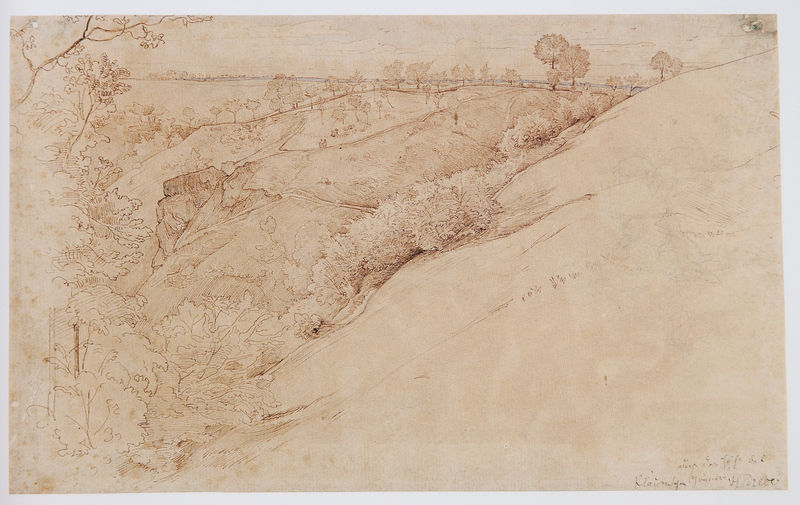
Titel: Im Plauenschen Grund
Künstler: Heinrich Dreber
Standort: Schweinfurt
Institution: Museum Georg Schäfer
Schlagwörter: baum, berg, blau, blätter, feder, felsen, himmel, laub, mann, meer, weiß, bäume, fluss, grün, landschaft, ocker, see, äste, braun, grau, hintergrund, schwarz, skizze, strasse, zeichnung, gras, rot, weg, wiese, beige, stein, signatur, ast, erde, feld, ferne, horizont, hügel, natur, weite, zweige, busch, büsche, gebüsch, gewässer, sträucher, wege, boden, pflanzen, tal, wald, zart, deutschland, schrift, ruhe, biegung, perspektive, abhang, berge, bergig, fels, hang, steilhang, allee, aue, gelände, graphik, wise, linien, schlucht, hügellandschaft, schriftzug, sepia, stille, falte, detail, deutsch, fein, gewächs, menschenleer, ton in ton, kante, tusche, linie, kohle, zweig, druck, täler, radierung, stich, entwurf, tinte, buchen, hügelig, buschwerk, karg, rötlich, diagonale, gestrüpp, stäucher, bergrücken, dürer, rötel, waser, anger, hühel, reiseskizze, erhöht, hecken, spalte, furche, röthel, baumsaum, lavee, rötelzeichnung, niederung, chaussee